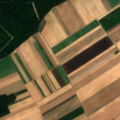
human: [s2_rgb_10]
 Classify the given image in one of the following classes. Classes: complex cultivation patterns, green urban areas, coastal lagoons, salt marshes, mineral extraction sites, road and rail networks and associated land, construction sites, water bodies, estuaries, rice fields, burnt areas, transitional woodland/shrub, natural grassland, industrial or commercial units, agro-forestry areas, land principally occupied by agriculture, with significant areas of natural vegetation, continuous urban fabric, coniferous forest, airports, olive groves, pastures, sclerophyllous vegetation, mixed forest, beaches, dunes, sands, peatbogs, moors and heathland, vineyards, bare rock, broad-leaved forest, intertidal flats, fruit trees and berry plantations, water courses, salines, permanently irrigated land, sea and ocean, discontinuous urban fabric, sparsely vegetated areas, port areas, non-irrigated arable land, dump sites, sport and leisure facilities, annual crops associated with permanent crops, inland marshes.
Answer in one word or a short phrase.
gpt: non-irrigated arable land, broad-leaved forest